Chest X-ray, PA view. Patient: 56 years old, sex M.
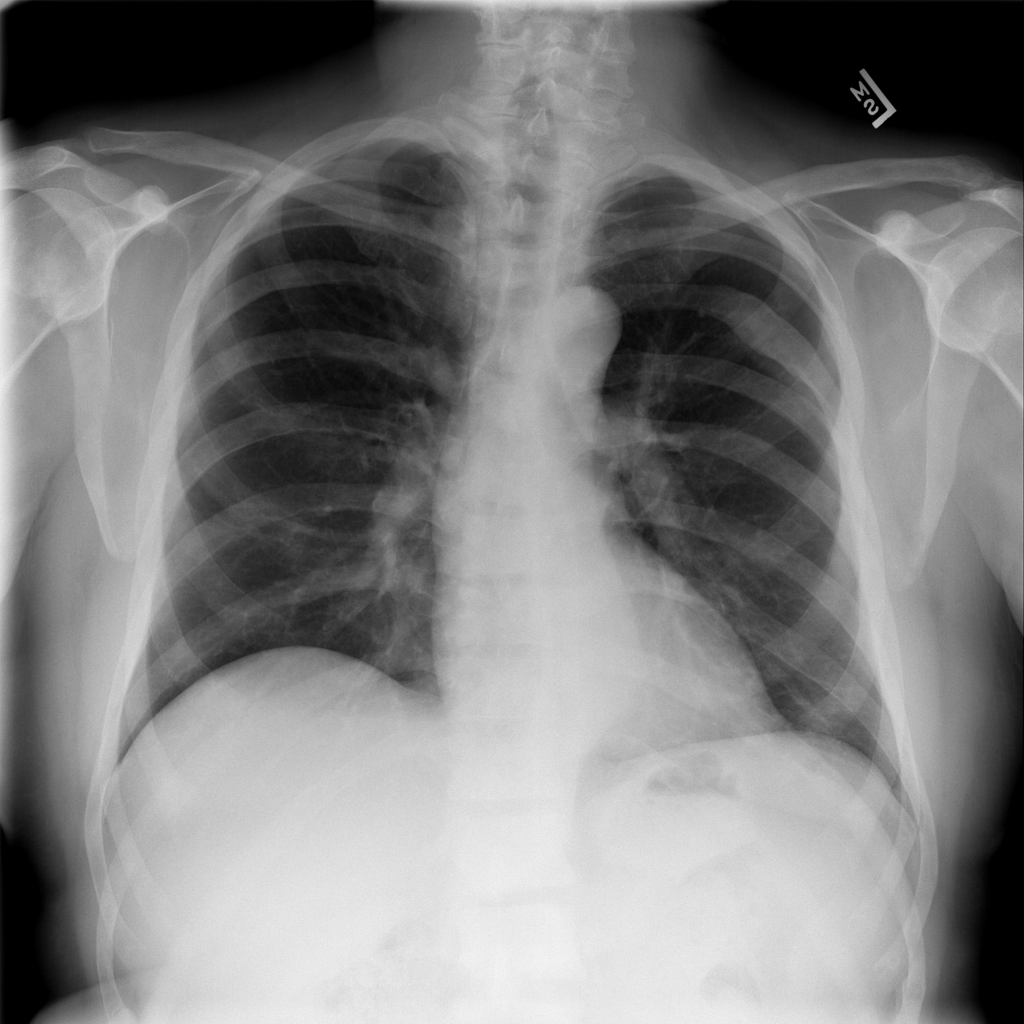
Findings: No Finding